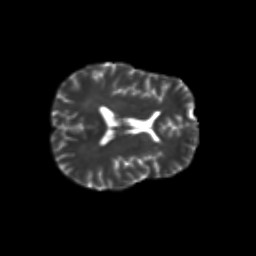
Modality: T2w
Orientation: axial
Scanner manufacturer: siemens
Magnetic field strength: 3 T
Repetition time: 9.2 s
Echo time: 0.084 s